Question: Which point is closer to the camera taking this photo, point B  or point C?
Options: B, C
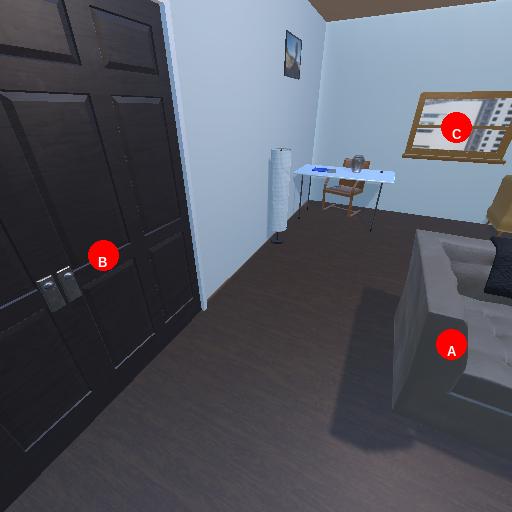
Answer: B